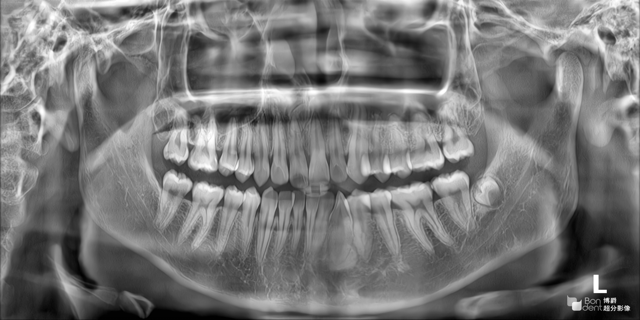
adult